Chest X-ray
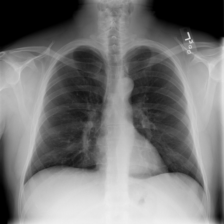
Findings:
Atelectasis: negative
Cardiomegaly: negative
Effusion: negative
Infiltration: positive
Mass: negative
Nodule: negative
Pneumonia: negative
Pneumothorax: negative
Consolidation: negative
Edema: negative
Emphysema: negative
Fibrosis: negative
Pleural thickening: negative
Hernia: negative